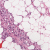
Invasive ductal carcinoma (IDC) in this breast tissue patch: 1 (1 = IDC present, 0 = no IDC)